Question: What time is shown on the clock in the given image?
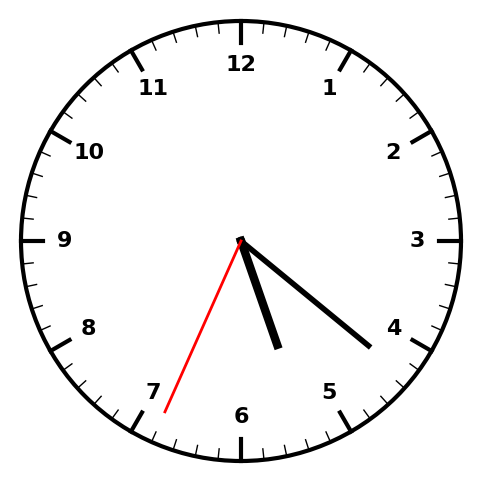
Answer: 05:21:34